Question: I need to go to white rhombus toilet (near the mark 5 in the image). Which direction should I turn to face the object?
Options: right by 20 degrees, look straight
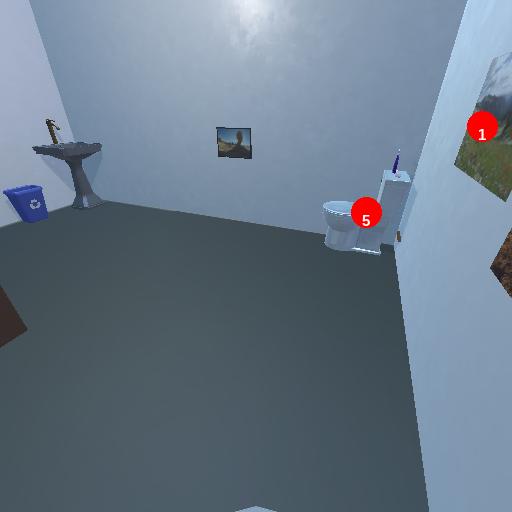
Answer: right by 20 degrees